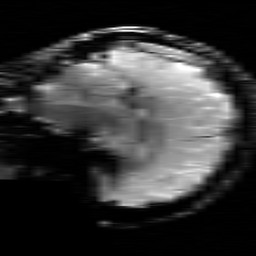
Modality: T2starw
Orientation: sagittal
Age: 36
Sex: female
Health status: healthy
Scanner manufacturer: siemens
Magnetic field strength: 3 T
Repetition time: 0.7 s
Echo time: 0.02 s